Question: I have a complex XML file where I want to retrieve values from specific transaction tag.At the end, i need to take the values to a CSV file.

I am trying to retrieve the value of below in each transaction tags where it is present.
'''
<szCustomerID>2988880562567</szCustomerID>
<szCustomerName>130808125028SHM </szCustomerName>
<szExternalID>3177@06/07/17</szExternalID>
'''
Note that all transaction tag is not the same
Unfortunately it is looping through all transaction tags and i am getting error sequence contains no element
Is there a way i can loop withing the Descendants and always skip the second transaction tag since i won't be needing it
'''
try
{
string strSource_voucher = @"C:\TempFid";
string[] files = Directory.GetFiles(strSource_voucher, "*.xml", SearchOption.AllDirectories);
if (files.Length > 0) // Check if files has values
{
StringBuilder dataToBeWritten = new StringBuilder();
foreach (string file in files)
{
dataToBeWritten.Append("szCustomerID");
dataToBeWritten.Append(",");
dataToBeWritten.Append("szCustomerName");
dataToBeWritten.Append(",");
dataToBeWritten.Append("szExternalID");
dataToBeWritten.Append(",");
dataToBeWritten.Append(Environment.NewLine);
XDocument xDocument = XDocument.Load(file);
int results = xDocument.Descendants("Transaction").Count();
foreach (var trans in xDocument.Descendants("Transaction"))
{
//var trans = xDocument.Descendants("Transaction");
var val1 = (string)trans.Descendants("Set").Elements("szCustomerID").First();
var val2 = (string)trans.Descendants("Set").Elements("szCustomerName").First();
var val3 = (string)trans.Descendants("Set").Elements("szExternalID").First();
dataToBeWritten.Append(val1);
dataToBeWritten.Append(",");
dataToBeWritten.Append(val2);
dataToBeWritten.Append(",");
dataToBeWritten.Append(val3);
dataToBeWritten.Append(",");
dataToBeWritten.Append(Environment.NewLine);
} // End of For each var trans
Console.WriteLine(dataToBeWritten.ToString());
Console.ReadLine();
'''
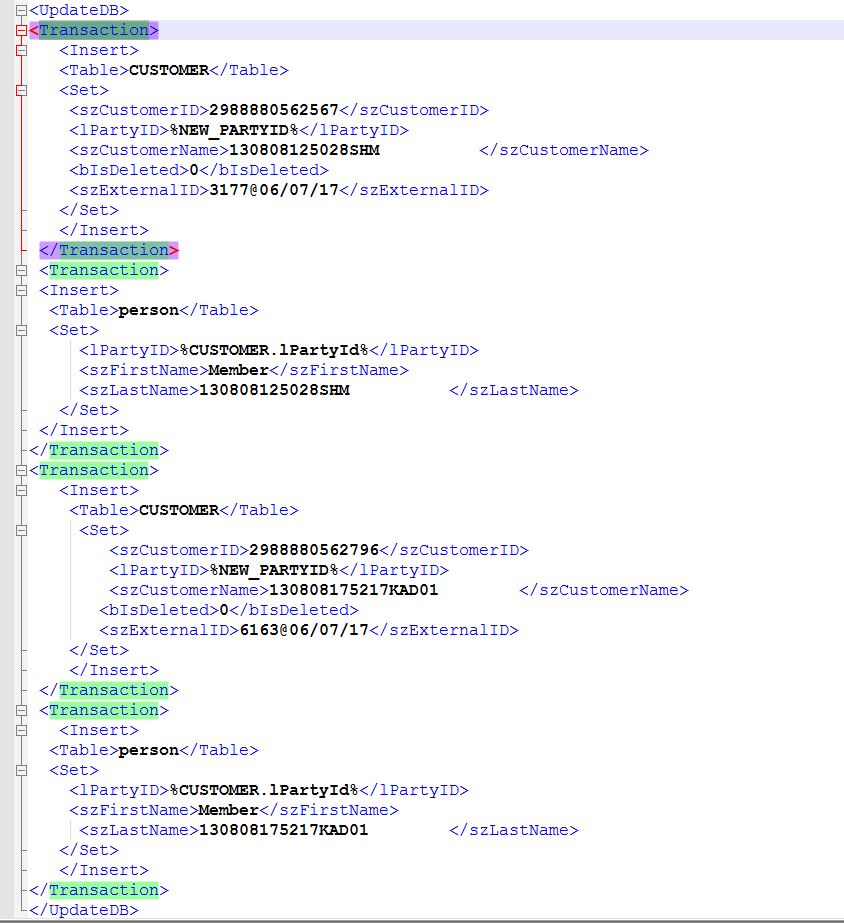
Answer: Just use 'for' loop and increase'i' by 2 like this:
'''
var transactions = xDocument.Descendants("Transaction").ToList();
for (int i = 0; i < transactions.Count(); i += 2)
{
//var trans = xDocument.Descendants("Transaction");
var val1 = (string)transactions[i].Descendants("Set").Elements("szCustomerID").First();
var val2 = (string)transactions[i].Descendants("Set").Elements("szCustomerName").First();
var val3 = (string)transactions.Descendants("Set").Elements("szExternalID").First();
dataToBeWritten.Append(val1);
dataToBeWritten.Append(",");
dataToBeWritten.Append(val2);
dataToBeWritten.Append(",");
dataToBeWritten.Append(val3);
dataToBeWritten.Append(",");
dataToBeWritten.Append(Environment.NewLine);
} // End of For each var trans
'''